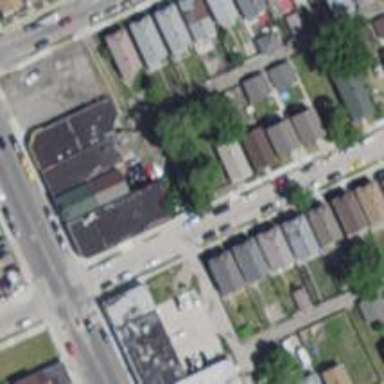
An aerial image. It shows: Alley classified as service road.